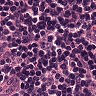
Metastatic tissue present: yes